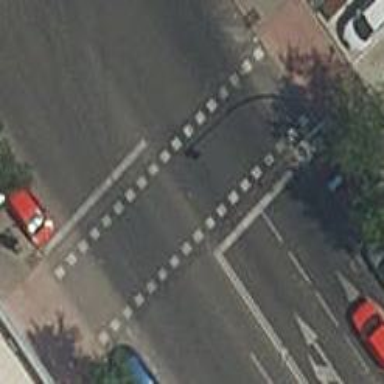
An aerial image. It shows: Road with traffic signals.